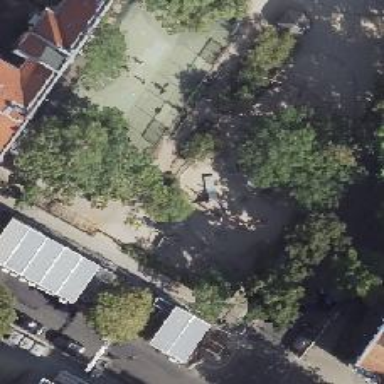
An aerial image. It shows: Playground with climbing frame and slide.